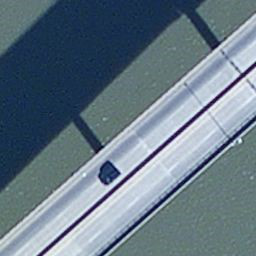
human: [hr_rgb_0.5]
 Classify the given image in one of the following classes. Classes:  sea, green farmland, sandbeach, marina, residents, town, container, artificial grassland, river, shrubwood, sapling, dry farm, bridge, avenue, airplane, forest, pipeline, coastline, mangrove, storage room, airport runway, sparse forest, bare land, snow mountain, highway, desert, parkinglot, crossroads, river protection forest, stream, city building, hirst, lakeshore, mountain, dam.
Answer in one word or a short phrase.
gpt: bridge